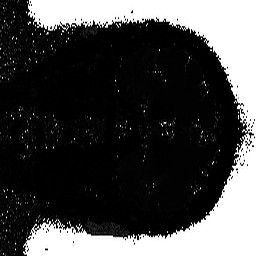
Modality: T2starmap
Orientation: coronal
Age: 62
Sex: female
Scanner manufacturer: siemens
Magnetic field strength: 3 T
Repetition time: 0.043 s
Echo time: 0.00184 s